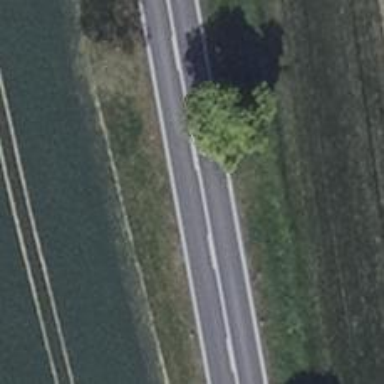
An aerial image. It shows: Primary highway.